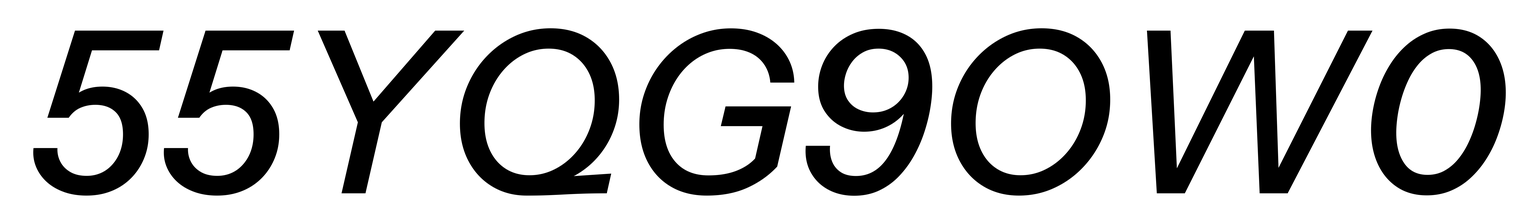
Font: InstrumentSans-Italic_Medium_Italic